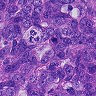
Metastatic tissue present: yes